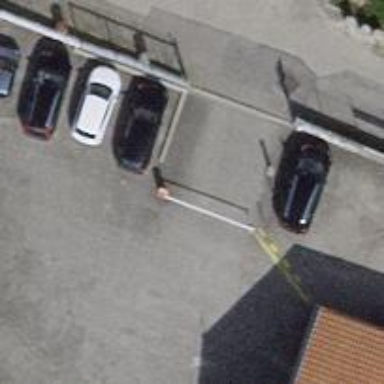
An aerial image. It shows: Lift gate barrier.